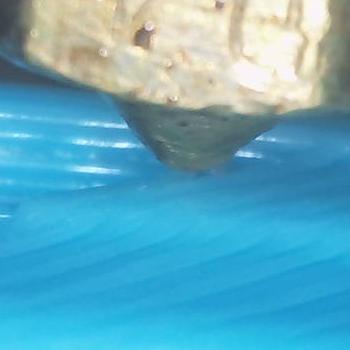
Flow rate: 178%